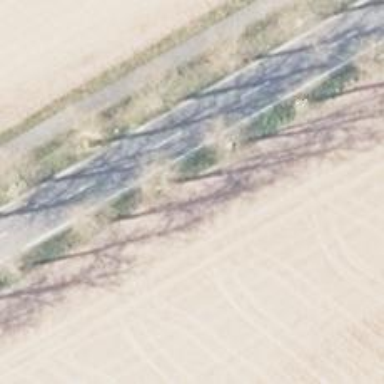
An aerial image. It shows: Row of deciduous broadleaved trees.